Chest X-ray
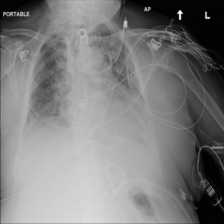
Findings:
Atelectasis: negative
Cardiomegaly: negative
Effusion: negative
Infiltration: negative
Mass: negative
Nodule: negative
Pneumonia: negative
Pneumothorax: negative
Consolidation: negative
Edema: negative
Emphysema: negative
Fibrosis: negative
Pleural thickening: negative
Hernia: negative